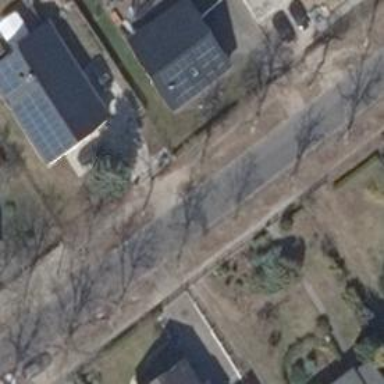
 featuring sidewalks on both sides with dirt surface."